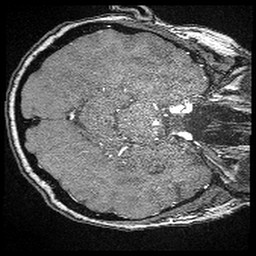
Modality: angio
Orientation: axial
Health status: ill
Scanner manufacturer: siemens
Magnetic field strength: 3 T
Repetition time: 0.021 s
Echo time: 0.00358 s